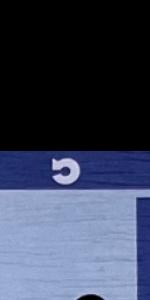
Label: Empty